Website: home-depot
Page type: billing-address
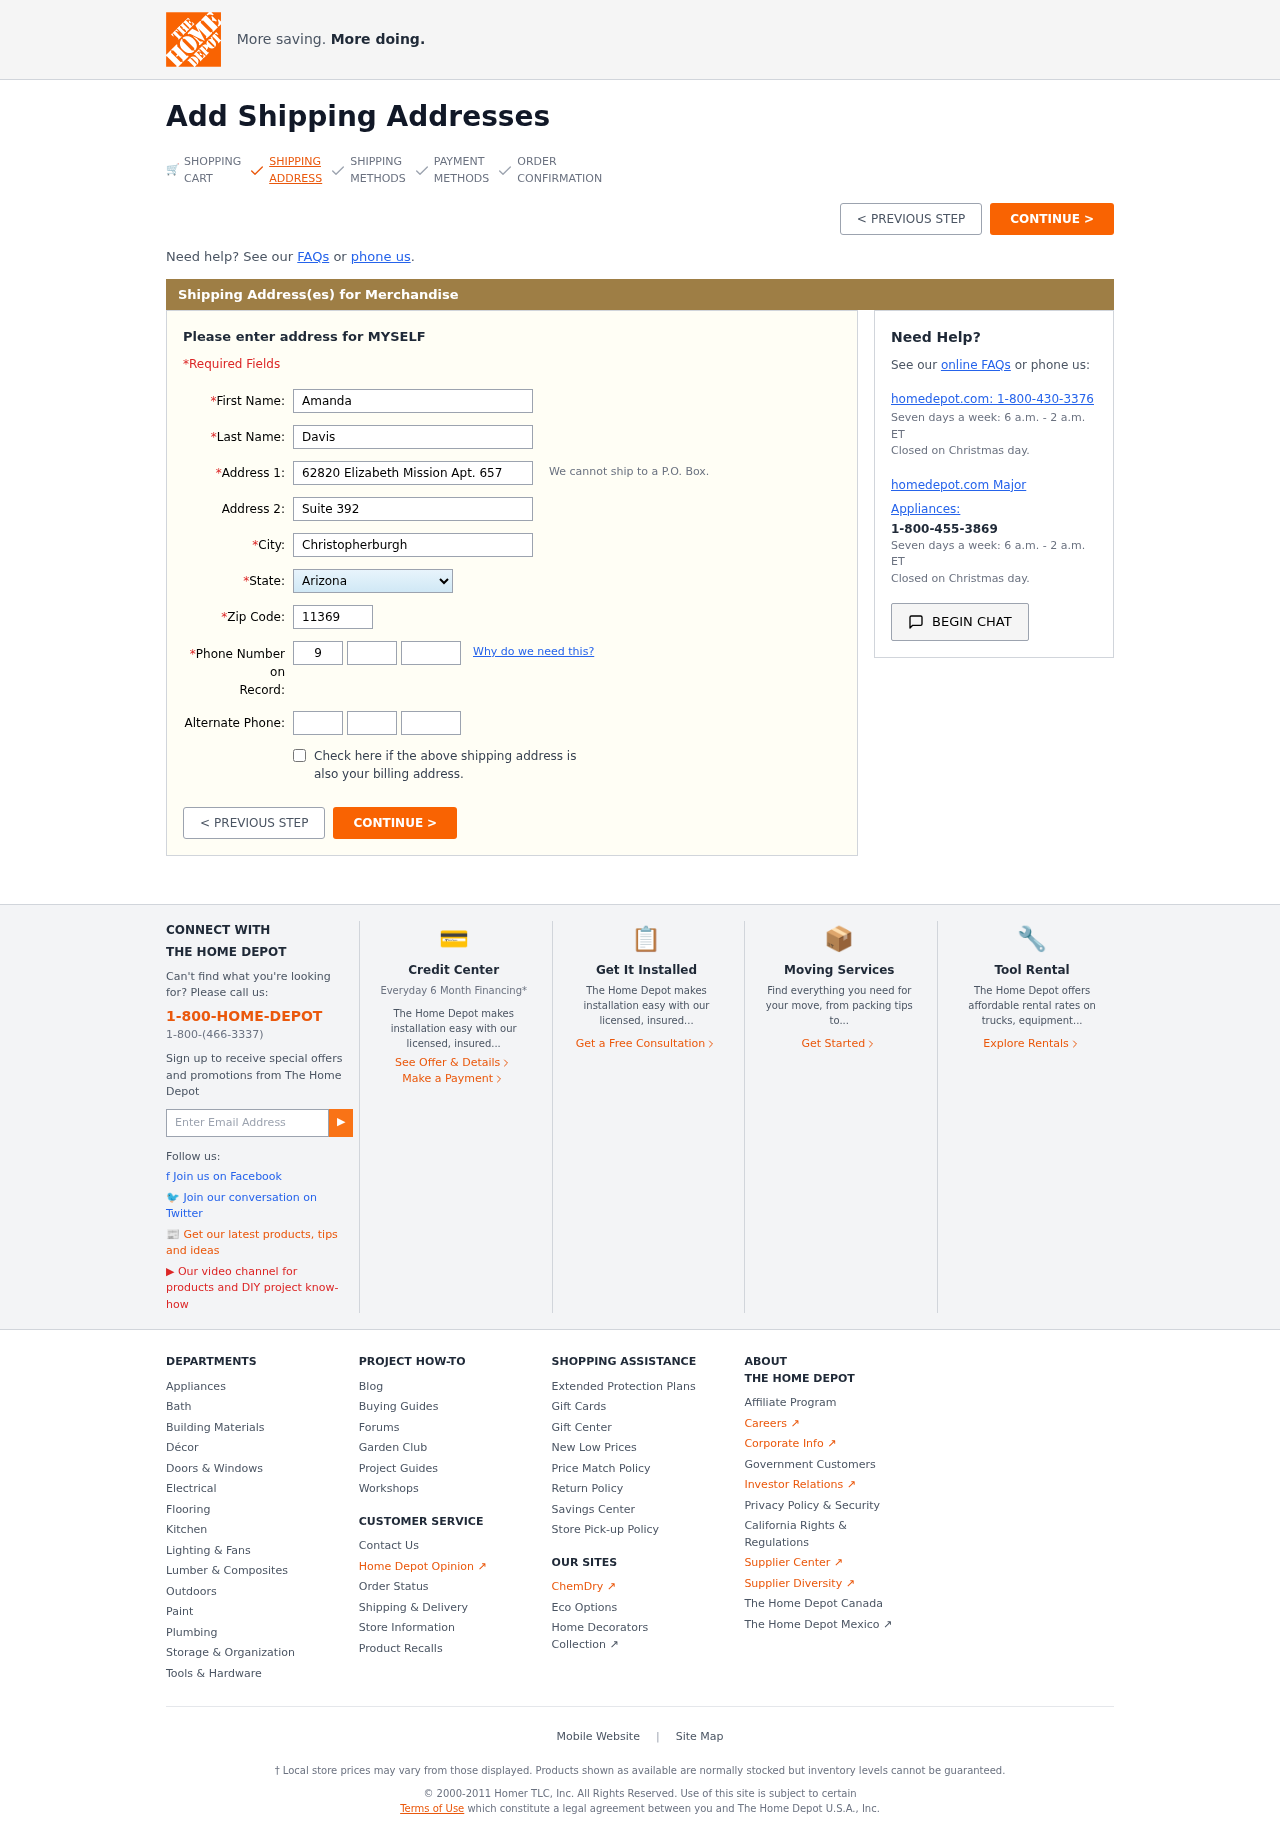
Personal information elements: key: PII_STATE
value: Arizona
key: PII_FIRSTNAME
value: Amanda
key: PII_LASTNAME
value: Davis
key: PII_STREET
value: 62820 Elizabeth Mission Apt. 657
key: PII_STREET2
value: Suite 392
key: PII_CITY
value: Christopherburgh
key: PII_POSTCODE
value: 11369
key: PII_PHONE_AREA
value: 918
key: PII_PHONE_PREFIX
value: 836
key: PII_PHONE_LINE
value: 5939
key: PII_PHONE_ALT_AREA
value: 807
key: PII_PHONE_ALT_PREFIX
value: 404
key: PII_PHONE_ALT_LINE
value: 0162